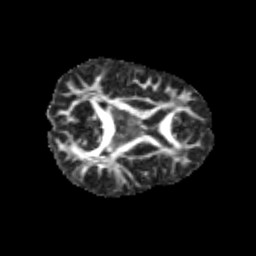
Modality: FA
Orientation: axial
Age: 11
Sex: male
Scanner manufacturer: siemens
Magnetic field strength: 3 T
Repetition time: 3.8 s
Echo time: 0.07 s